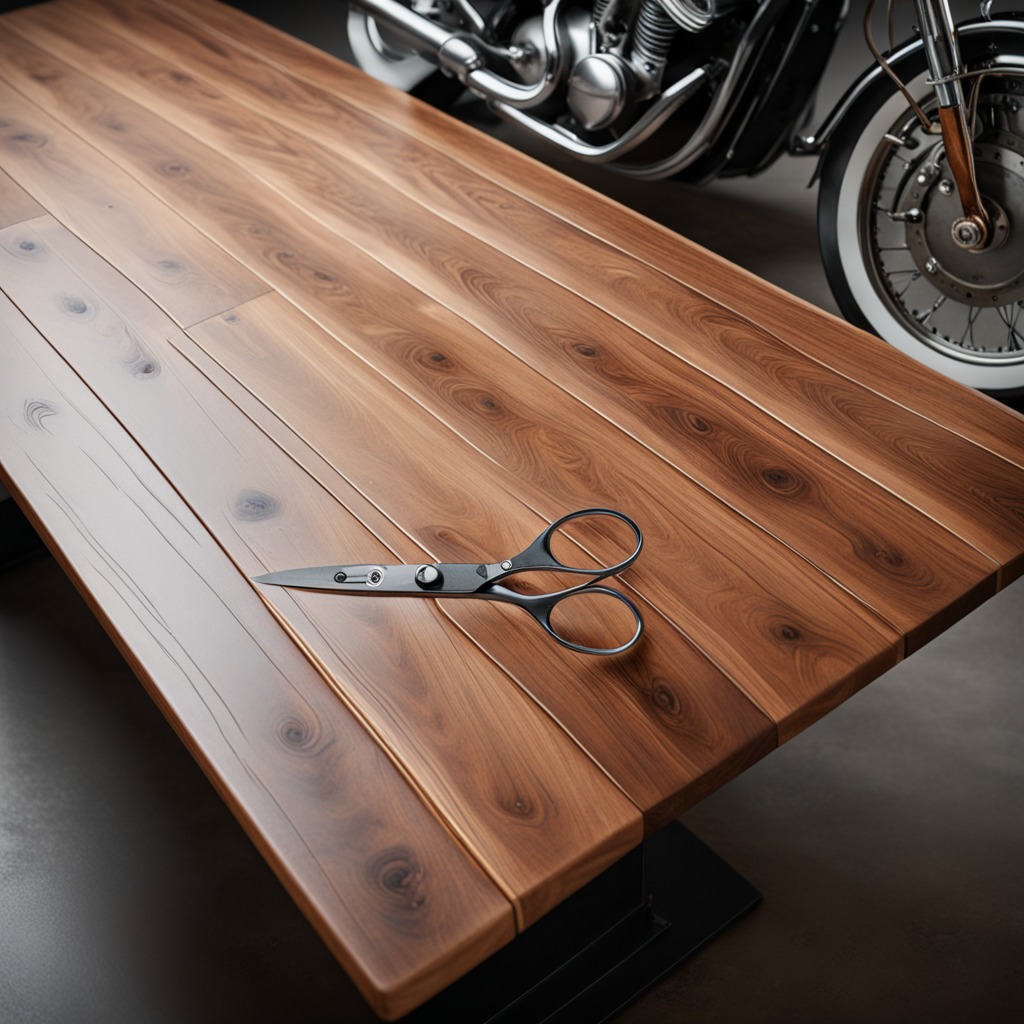
A scissor lies on the table.